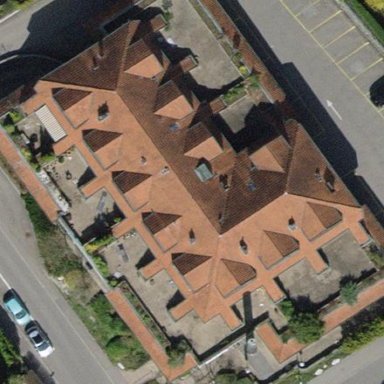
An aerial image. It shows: Image showing building with apartments.